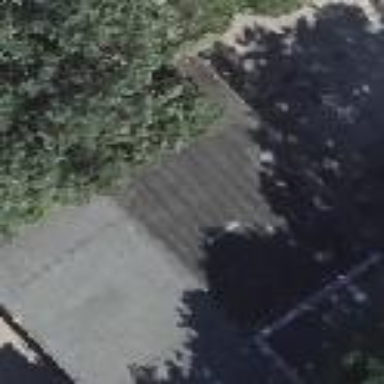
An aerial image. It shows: Garage building.